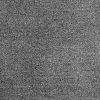
Atmospheric dust classification: dusty